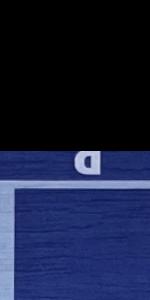
Label: Empty